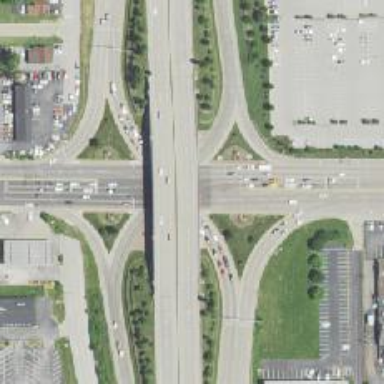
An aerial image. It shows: Trunk link highway.